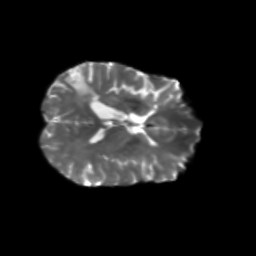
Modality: T2w
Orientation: axial
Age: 50
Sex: female
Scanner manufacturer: siemens
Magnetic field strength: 3 T
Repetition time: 5.25 s
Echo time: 0.08 s